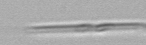
Label: Pseudo-nitzschia